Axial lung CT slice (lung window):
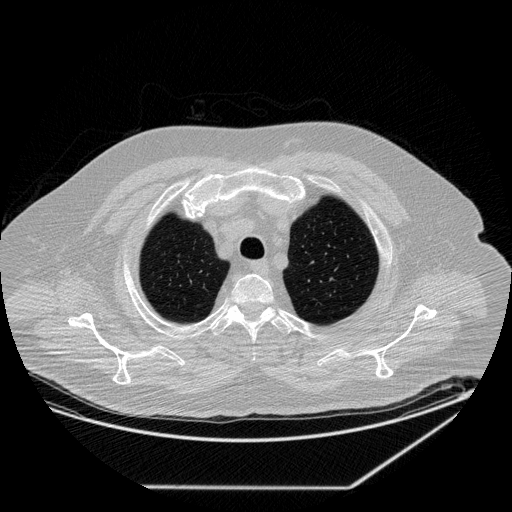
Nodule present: no